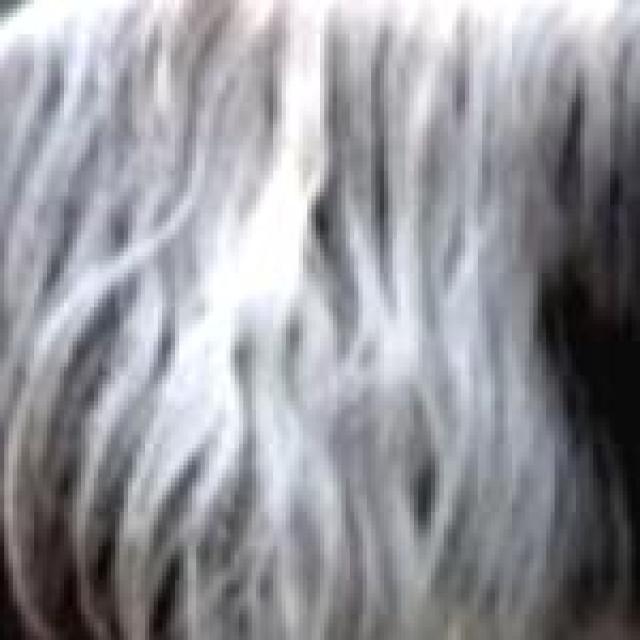
Healthy canine skin — no visible lesions, inflammation, or abnormalities. The skin and coat appear normal.